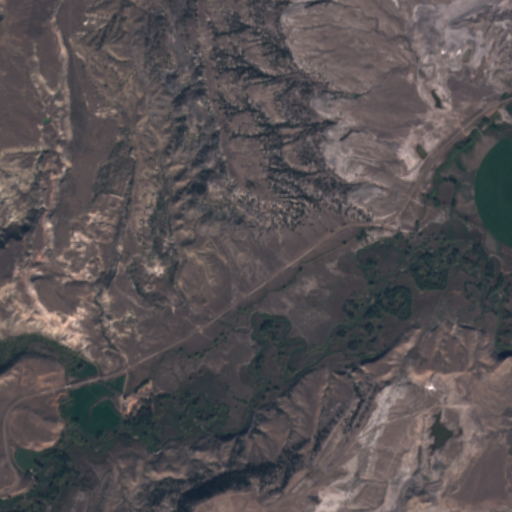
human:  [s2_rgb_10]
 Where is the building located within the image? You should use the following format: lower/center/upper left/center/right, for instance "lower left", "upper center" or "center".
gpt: The building is located in the lower left of the image.
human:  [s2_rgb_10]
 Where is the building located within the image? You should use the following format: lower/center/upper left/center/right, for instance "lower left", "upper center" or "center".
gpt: The building is located in the lower left of the image.
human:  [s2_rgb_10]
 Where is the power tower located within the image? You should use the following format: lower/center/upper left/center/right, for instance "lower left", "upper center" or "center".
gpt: There is no power tower in the image.